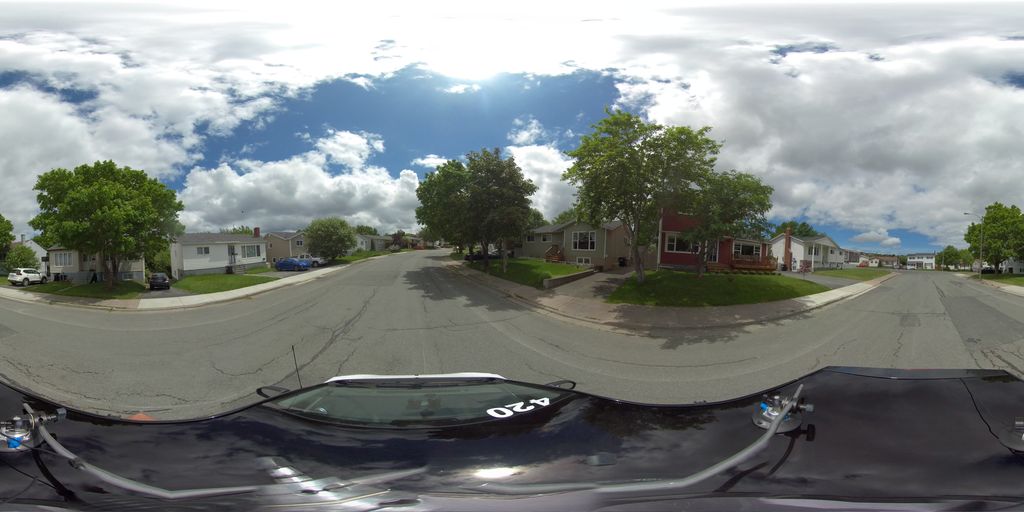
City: st_johns